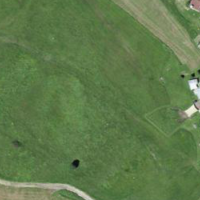
EUNIS habitat code: 26
Species observed at this site:
Dryas octopetala